Question: My problem is the following..

The help that I need is to only SELECT when both prp_response <> 1 for each of prp_hist_id
so it will list those ones (DISTINCT)
For example in this case will only SELECT only the prp_hist_id = 21 since both prp_response <> 1
Hope I was clear enough and any help would be greatly appreciated. Thank you.
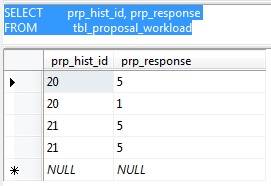
Answer: '''
SELECT DISTINCT prp_hist_id
FROM tbl_proposal_workload
WHERE prp_hist_id NOT IN ( SELECT prp_hist_id FROM tbl_proposal_workload WHERE prp_response = 1 )
'''